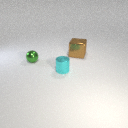
large brown metal cube behind small green metal sphere